Question: Given a bunch of convex polygons layed out like a house truss, is there a way to compute the empty area, or get a polygon for each of those "holes" between the polygons?

I tried starting from any given polygon and then finding the intersections between some of the lines of the polygons and somehow I'm stuck at how to properly select which lines to use for the intersections.
I then tried to verify for a clockwise detection of the area but it seem that my algo for determining the CW/CCW of two lines does not work as, I think, it act as if the lines have the same origin instead of being "in sequence" from each other.
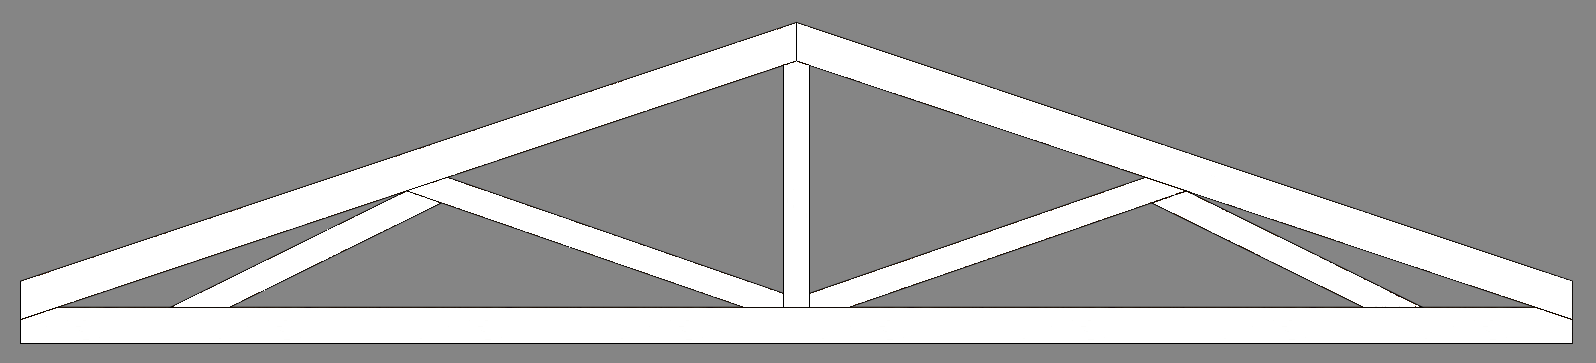
Answer: According to comments the solution is quite easy
1.prepare data
- - -
2.remove redundant lines (join border between thick lines)
- - - - -

3.find all closed loops
- something like this:1.create list of polygons- 2.take any undeleted line- - - - 3.find line with point matching last polygon point- - - 4.goto 1
4.now found polygon with the biggest bounding box
- - -
5.now sum the rest
- - - -